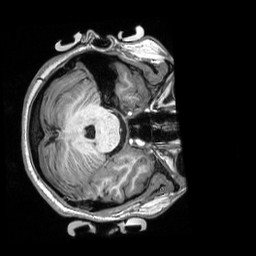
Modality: T1w
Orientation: axial